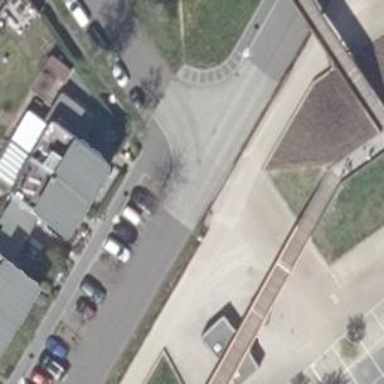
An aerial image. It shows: Table-style traffic calming feature.